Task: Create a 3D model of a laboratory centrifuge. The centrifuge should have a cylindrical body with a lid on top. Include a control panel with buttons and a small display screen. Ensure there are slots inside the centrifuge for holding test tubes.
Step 461:
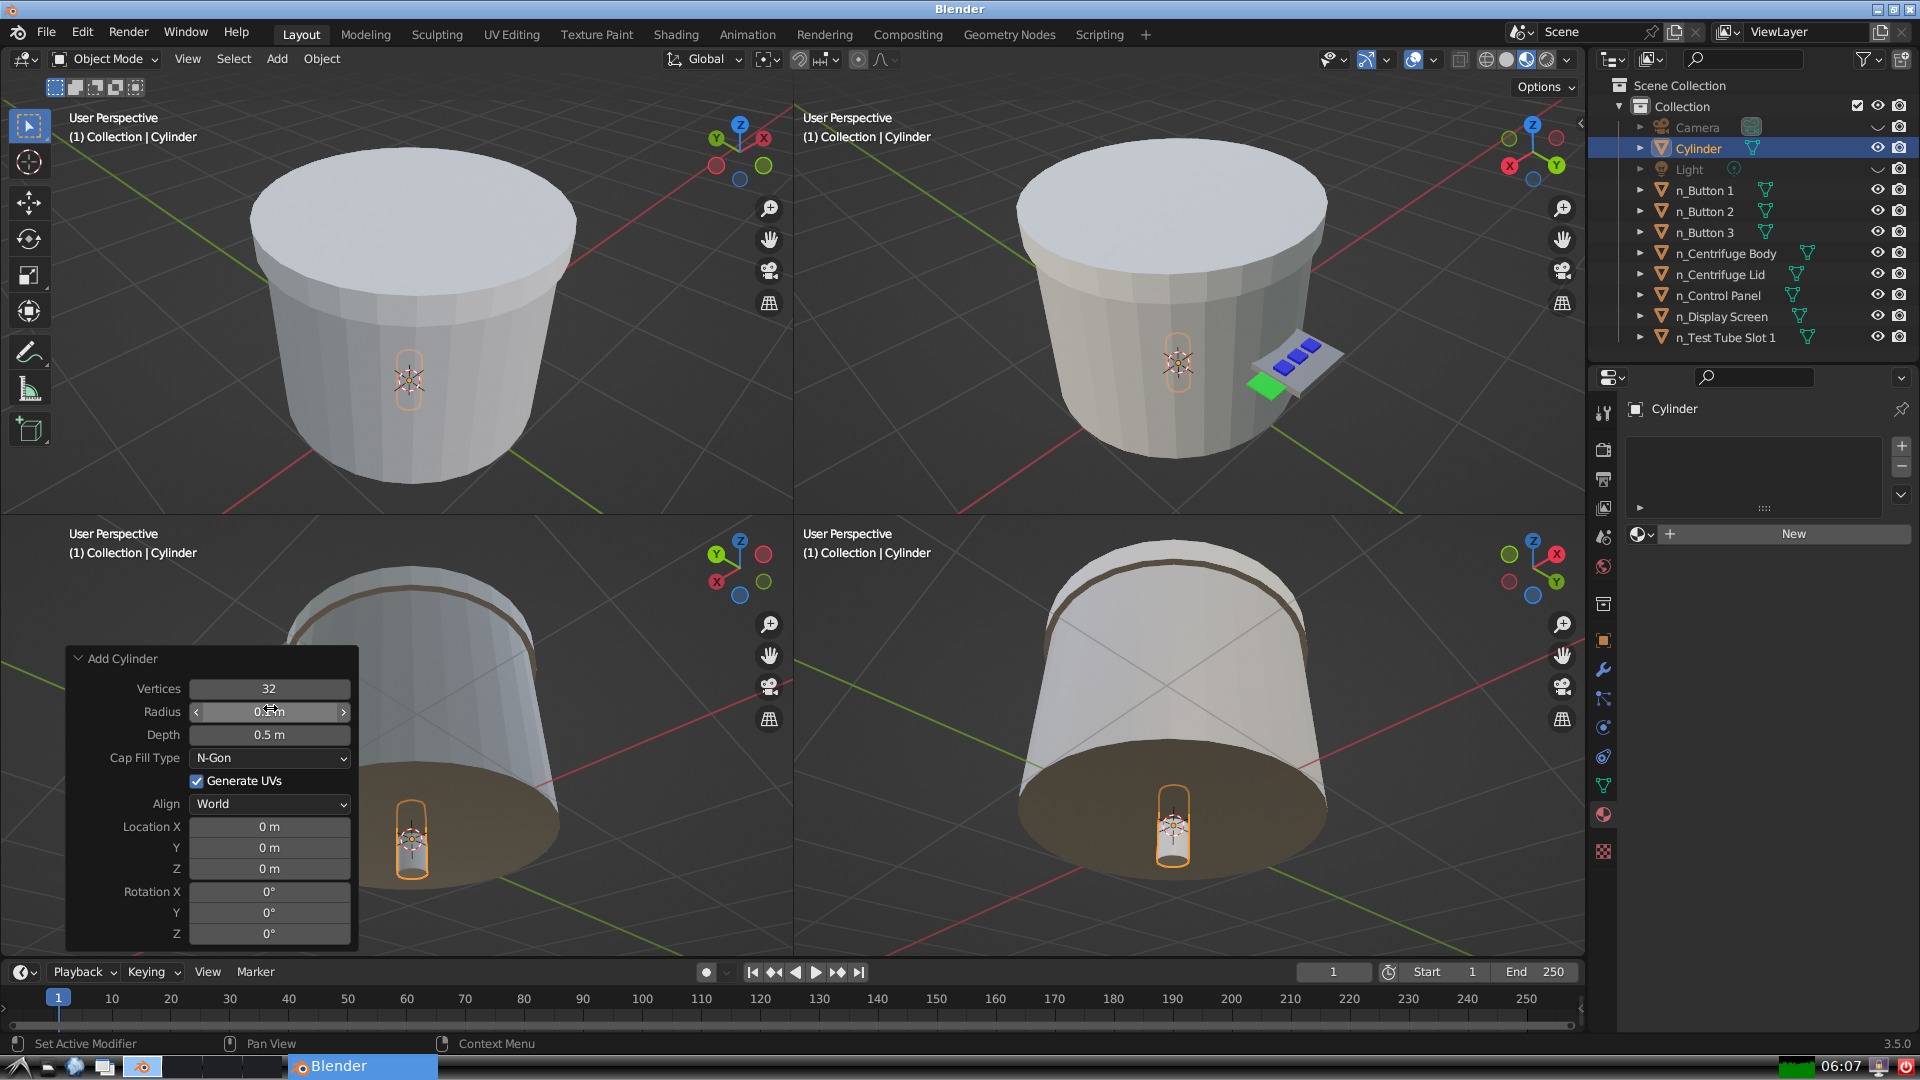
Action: click: no